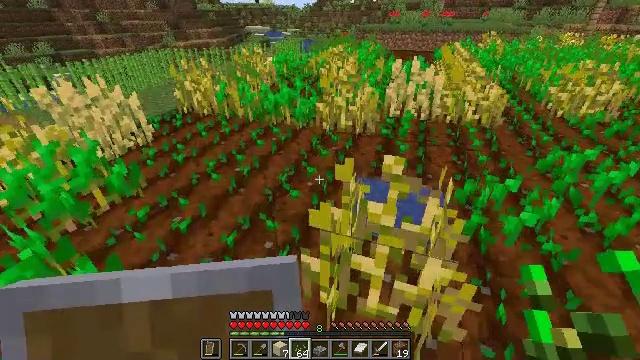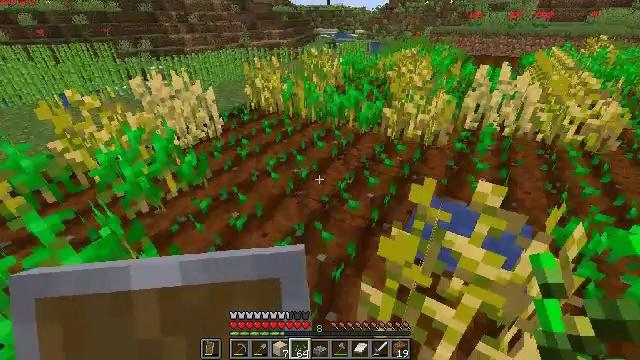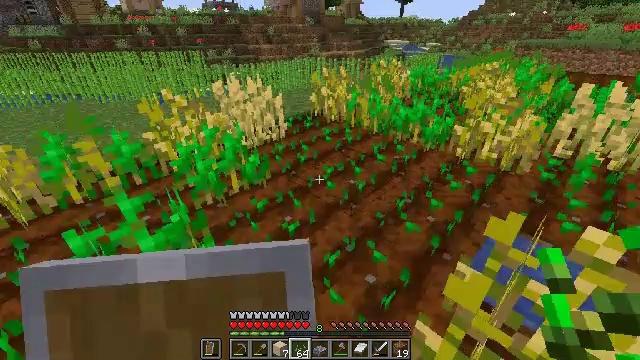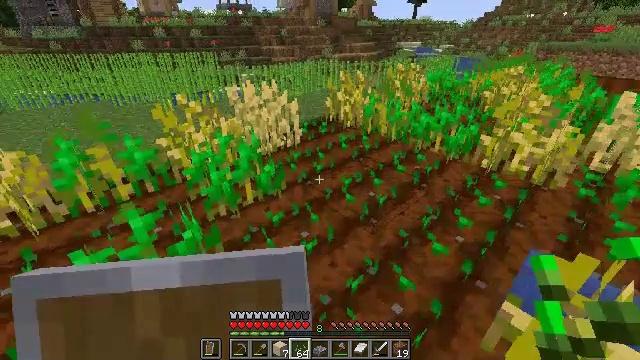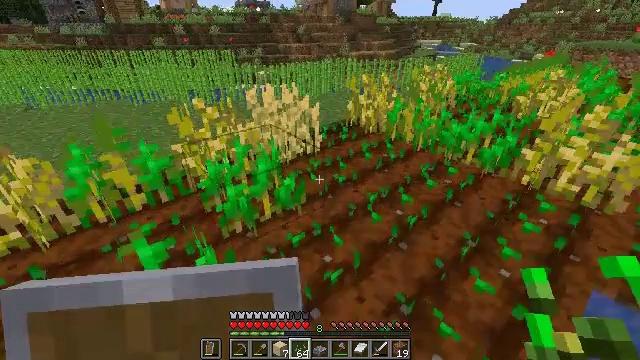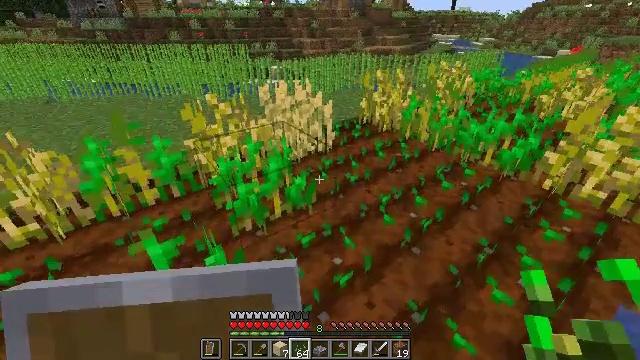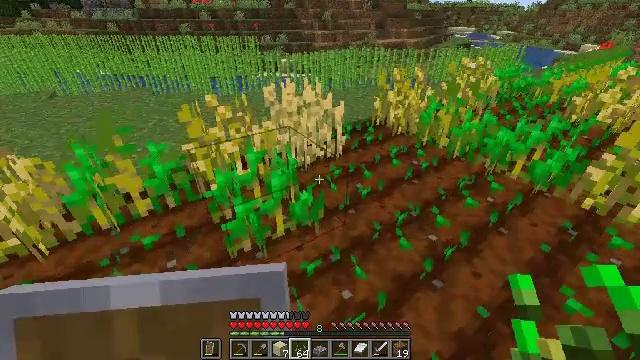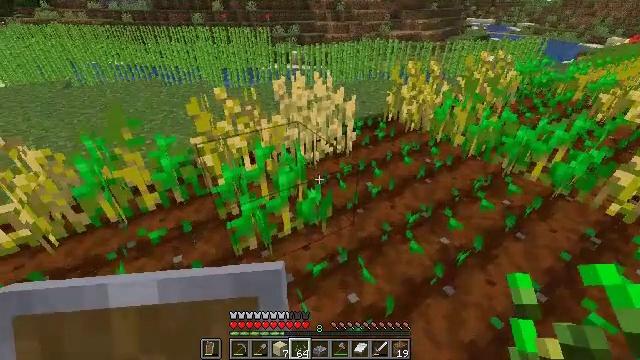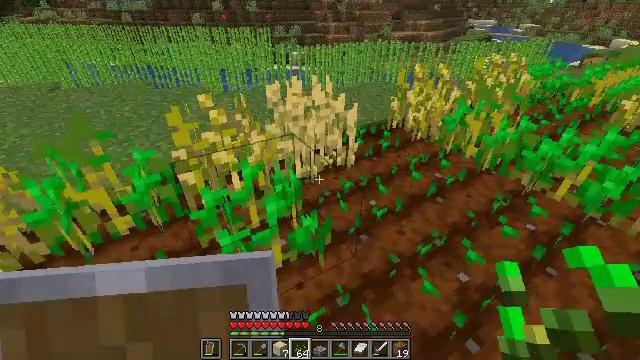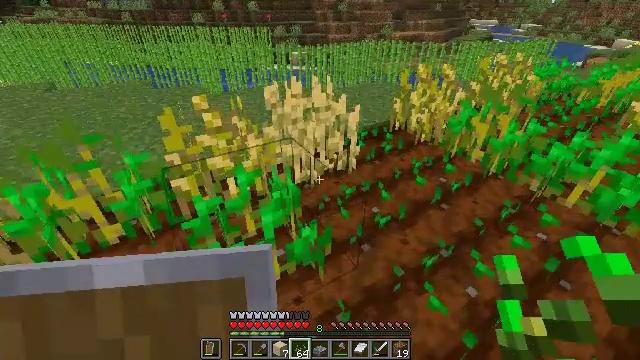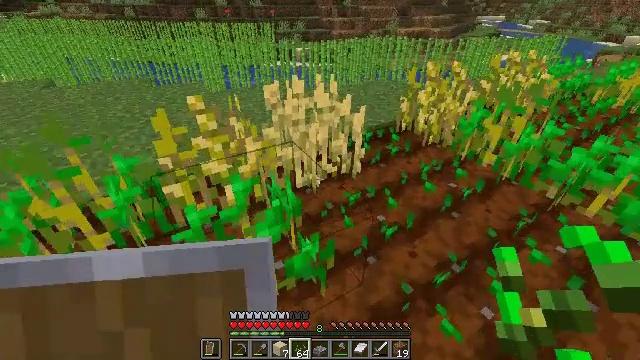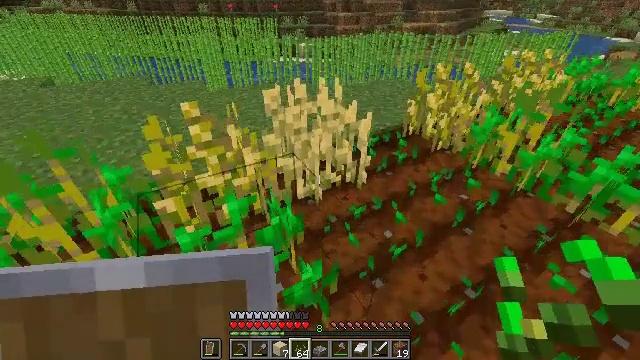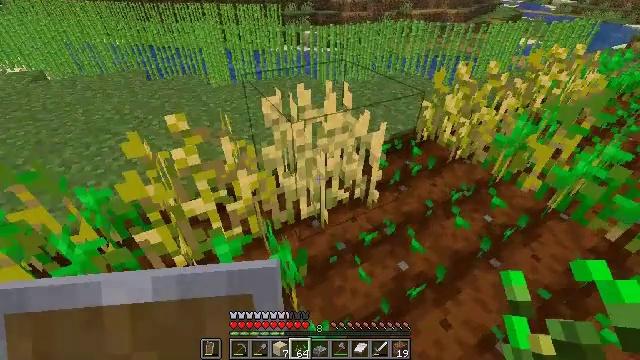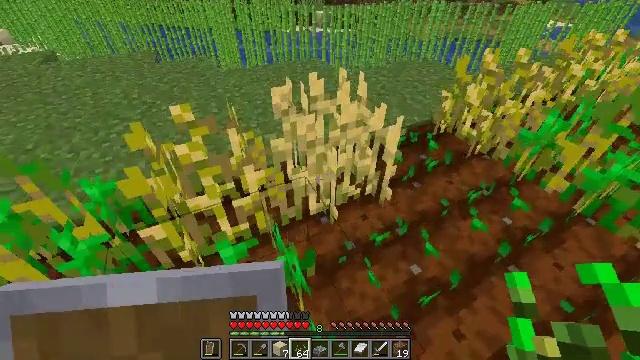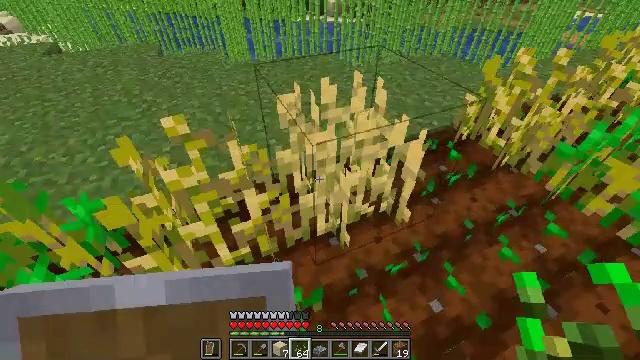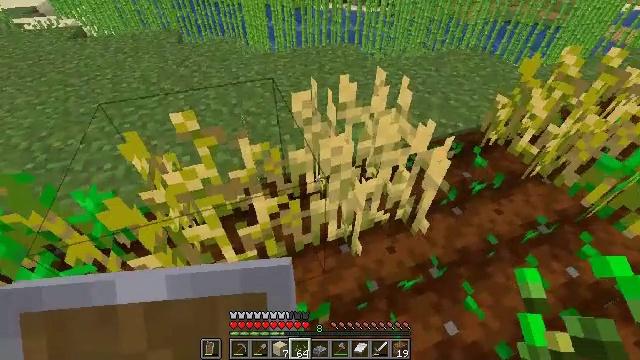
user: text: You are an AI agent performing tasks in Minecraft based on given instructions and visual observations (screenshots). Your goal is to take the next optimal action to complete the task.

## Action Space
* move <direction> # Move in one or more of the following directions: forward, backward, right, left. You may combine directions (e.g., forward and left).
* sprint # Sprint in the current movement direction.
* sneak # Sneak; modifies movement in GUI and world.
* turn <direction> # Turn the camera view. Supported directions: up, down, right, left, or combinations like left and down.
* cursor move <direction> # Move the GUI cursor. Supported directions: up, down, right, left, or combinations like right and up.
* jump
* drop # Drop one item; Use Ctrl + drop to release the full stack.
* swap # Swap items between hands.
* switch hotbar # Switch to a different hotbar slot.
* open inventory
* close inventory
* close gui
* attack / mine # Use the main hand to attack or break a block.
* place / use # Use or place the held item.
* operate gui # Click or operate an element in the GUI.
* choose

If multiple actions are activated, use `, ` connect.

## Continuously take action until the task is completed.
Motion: motion action
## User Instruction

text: Destroy the wheat to collect it.
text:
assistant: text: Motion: move forward and move left, turn left
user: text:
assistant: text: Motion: move forward and move left, turn left and up
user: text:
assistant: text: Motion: move forward and move left, turn left
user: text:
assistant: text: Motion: move forward, turn left
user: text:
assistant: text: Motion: move forward, turn left
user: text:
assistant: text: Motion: move forward, turn left and down
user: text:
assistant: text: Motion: move forward, turn left and down
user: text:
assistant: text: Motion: move forward
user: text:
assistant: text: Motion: move forward
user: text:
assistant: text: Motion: move forward
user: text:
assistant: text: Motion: move forward
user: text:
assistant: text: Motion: move forward, turn left and down
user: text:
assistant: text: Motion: move forward, turn left and down
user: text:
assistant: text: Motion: move forward, turn left and down
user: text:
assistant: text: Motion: turn left and down
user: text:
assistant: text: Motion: turn left and down
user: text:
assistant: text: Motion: turn left
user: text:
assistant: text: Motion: no_op
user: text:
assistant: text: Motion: attack / mine
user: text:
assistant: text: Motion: attack / mine
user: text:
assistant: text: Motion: attack / mine
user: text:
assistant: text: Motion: turn right and down
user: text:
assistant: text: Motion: turn right and down
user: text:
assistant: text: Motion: turn right
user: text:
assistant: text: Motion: no_op